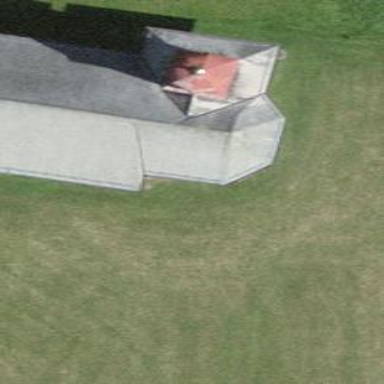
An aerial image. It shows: Chapel building.